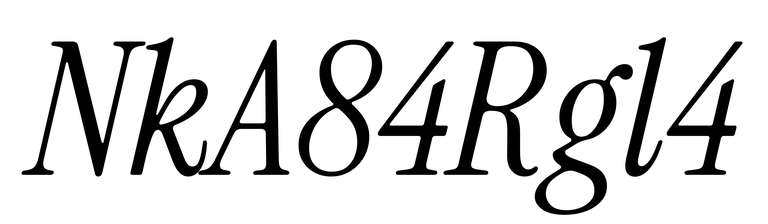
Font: InstrumentSerif-Italic